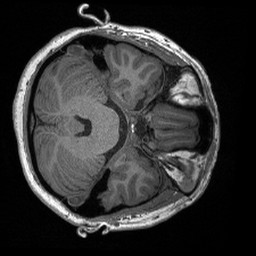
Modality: T1w
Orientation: axial
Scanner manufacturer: siemens
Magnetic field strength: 3 T
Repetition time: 2.4 s
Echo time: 0.00213 s